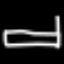
Label: bed